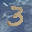
Label: 3